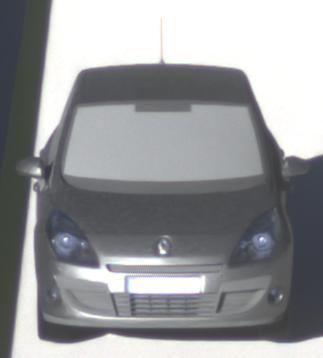
Make: Renault
Model: Scénic 1.6 16V 110
Detailed model: Scénic (III)
Model produced from: 2009/06
Model produced until: 2010/08
Doors: 5
Color: gray
Road condition: dry road
Daytime: sunrise or sunset
Contrast: medium contrast